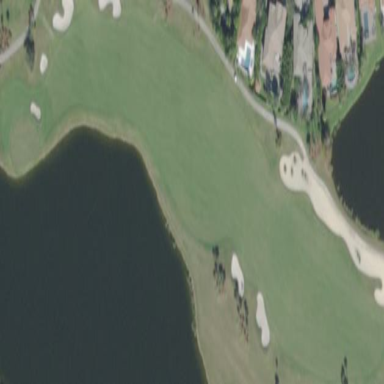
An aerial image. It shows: Golf fairway in the image.